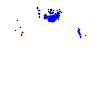
Particle: electron